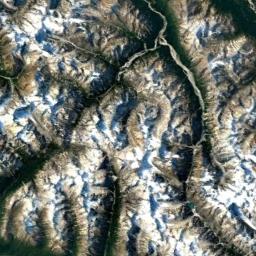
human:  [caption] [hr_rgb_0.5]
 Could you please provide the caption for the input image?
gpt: The white snow on the snow-capped mountains is veined .

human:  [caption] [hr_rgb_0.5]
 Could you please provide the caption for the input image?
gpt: The ground on the snowberg is uneven .

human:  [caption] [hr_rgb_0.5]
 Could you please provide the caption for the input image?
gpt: The snow berg is consist of green plants,Bare land and white snow .

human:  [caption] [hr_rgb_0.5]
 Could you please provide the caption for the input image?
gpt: The snowberg is covered with snow and ice and the snowberg consist of lots of ridges and valleys .

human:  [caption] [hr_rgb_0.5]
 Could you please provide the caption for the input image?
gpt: There are some snow on the ridges of the snowbergs .